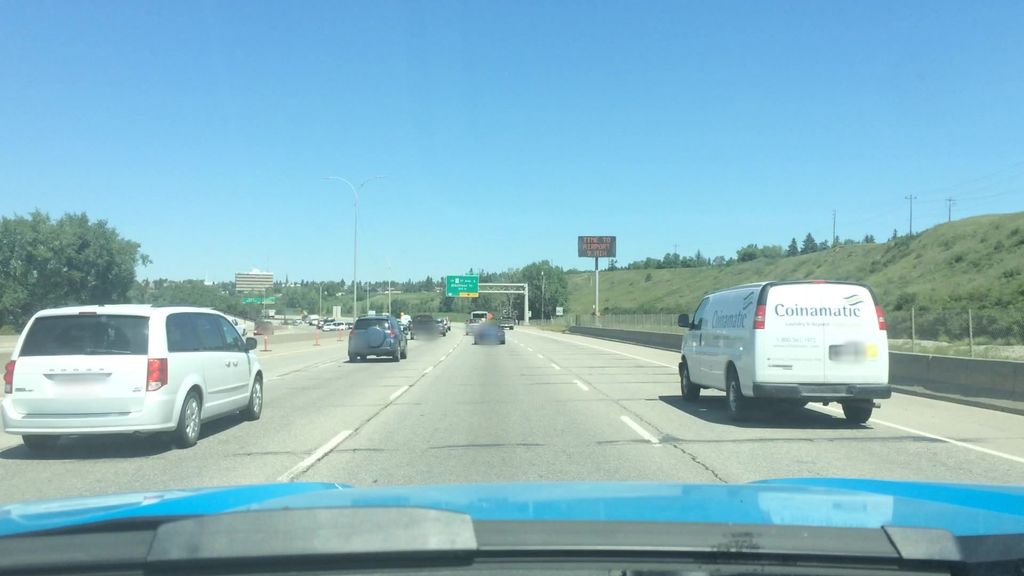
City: calgary